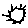
Label: sun